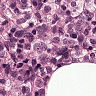
Metastatic tissue present: yes